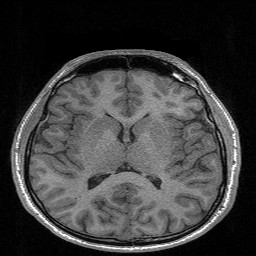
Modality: FLASH
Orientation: coronal
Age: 29
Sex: male